Interaction volume radius: 5 \u00c5
Interaction volume height: 30 \u00c5
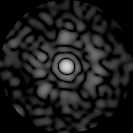
Disorder parameter: 0.806